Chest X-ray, PA view. Patient: 80 years old, sex M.
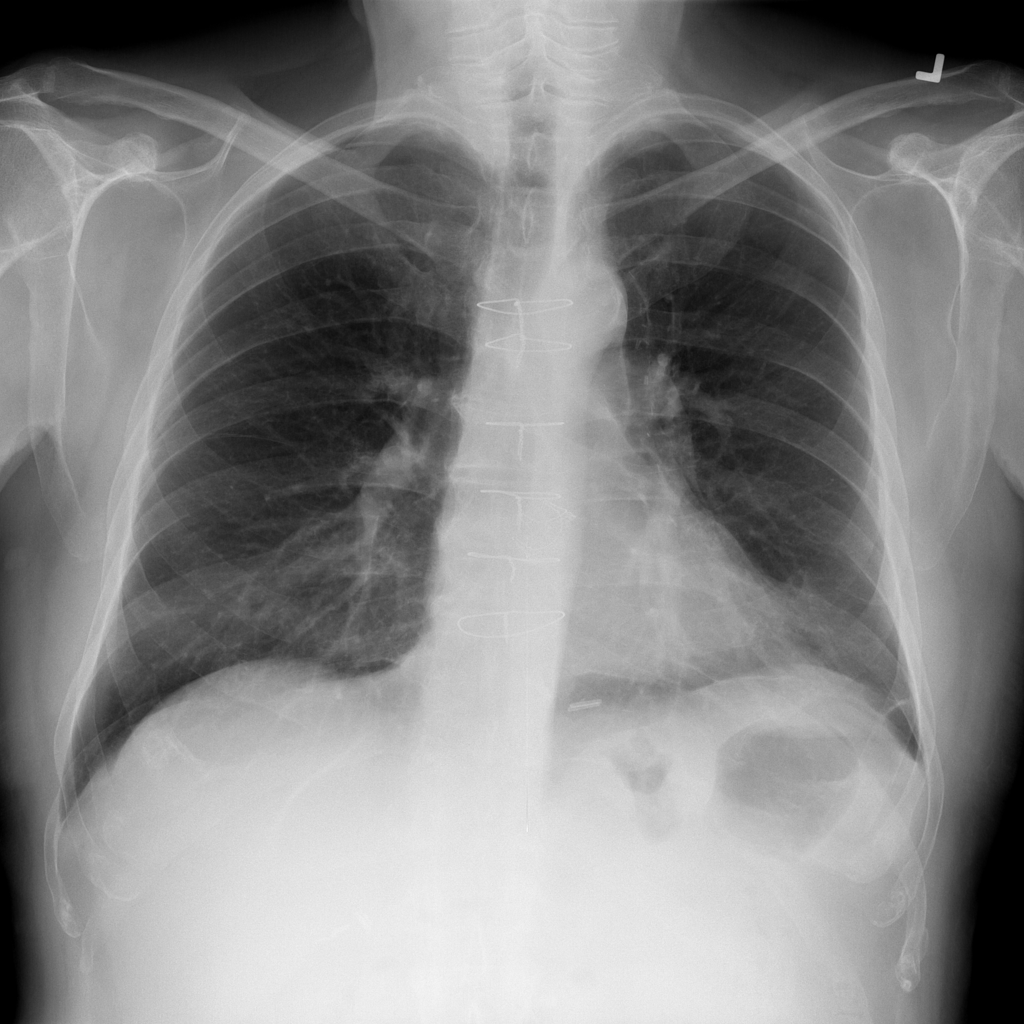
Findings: No Finding